Question: 'Get-Counter '\PhysicalDisk(*)\% Idle Time', '\LogicalDisk(*)\Free Megabytes','\PhysicalDisk(*)\Avg. Disk sec/Read','\PhysicalDisk(*)\Avg. Disk Queue Length'|Select-Object -expandProperty countersamples|Select-Object -Property instancename, cookedvalue | ft -AutoSize'
How can I format the output of the 'Get-counter' command like this.

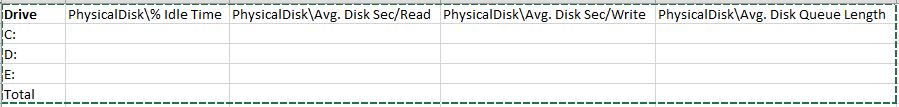
Answer: '''
$counters="\PhysicalDisk(*)\% Idle Time","\PhysicalDisk(*)\Avg. Disk sec/Read","\PhysicalDisk(*)\Avg. Disk Queue Length","\PhysicalDisk(*)\Avg. Disk sec/Write"
Get-Counter $counters |Select-Object -expandProperty CounterSamples | group InstanceName | foreach{
$ht=New-Object System.Collections.Specialized.OrderedDictionary
$ht.Add("Drive",$_.Name.ToUpper().Replace("_",""))
foreach($item in $_.Group){
$perfCName=$item.Path.Replace(("(" + $item.InstanceName + ")"),"").Split("")[3,4] -join ""
$ht.Add($perfCName,$item.CookedValue)
}
New-Object PSObject -Property $ht
} | ft
'''